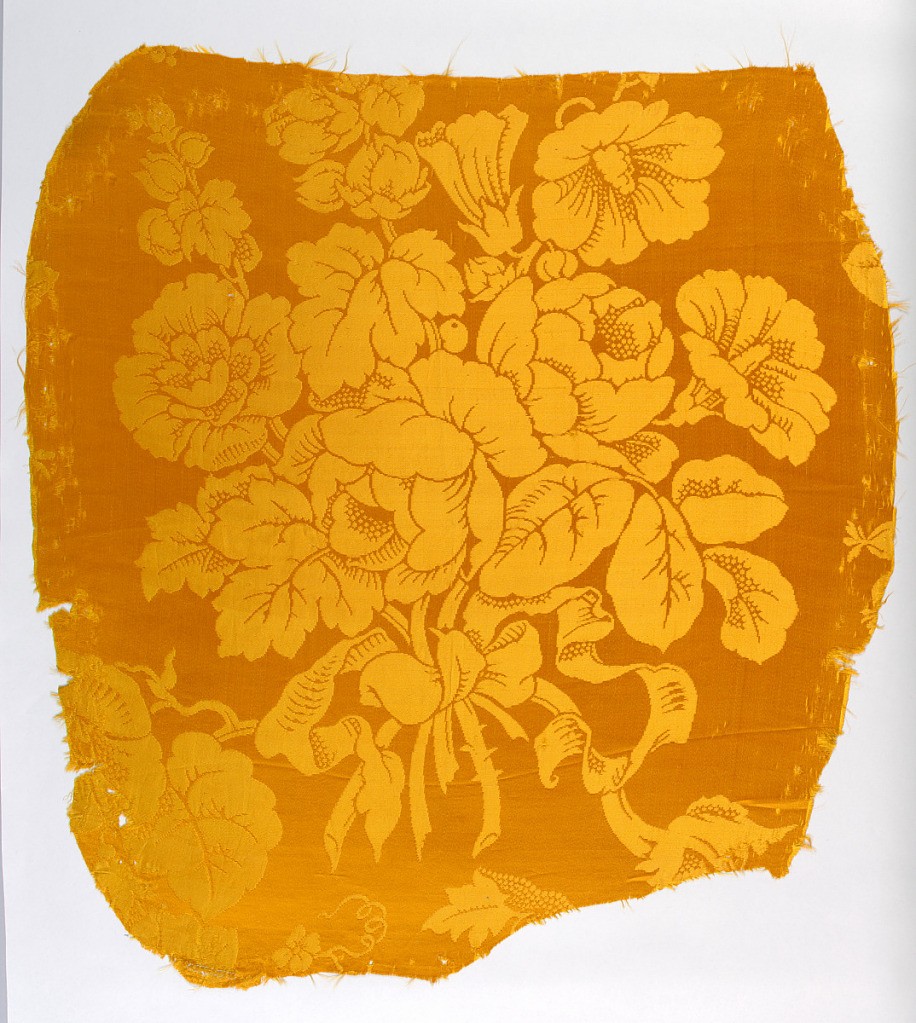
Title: Fragment
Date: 19th century
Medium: silk Technique: 8-harness satin damask
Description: Large scale floral bouquet tied with a ribbon in orange silk damask.